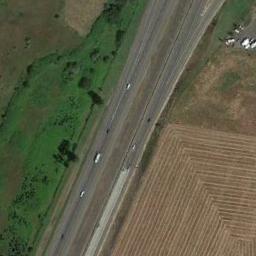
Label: freeway